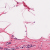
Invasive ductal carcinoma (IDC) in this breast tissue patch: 0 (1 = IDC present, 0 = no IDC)